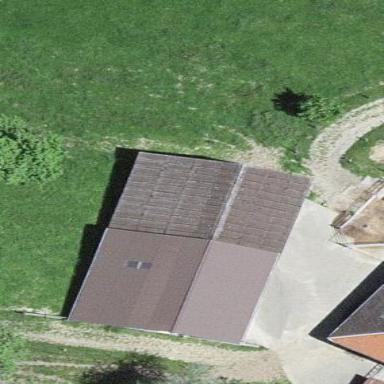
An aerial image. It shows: Shed.